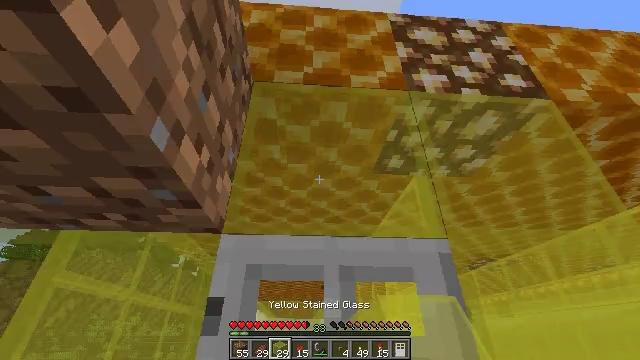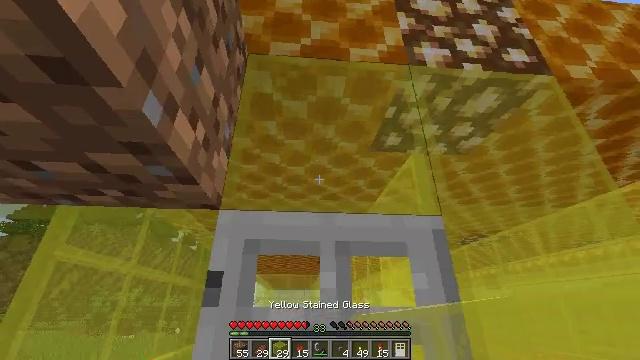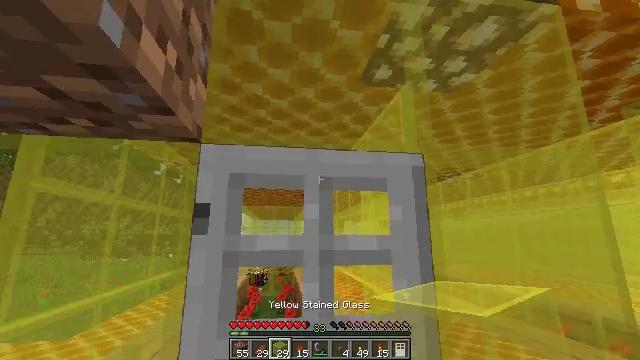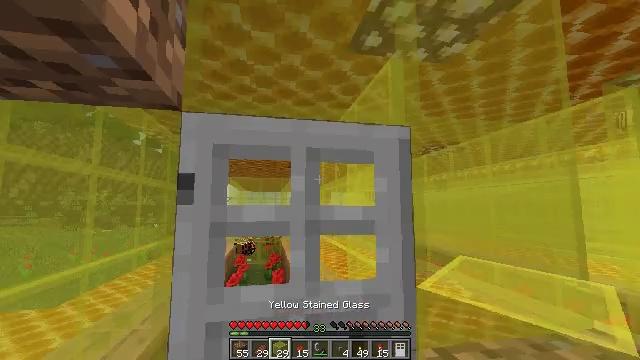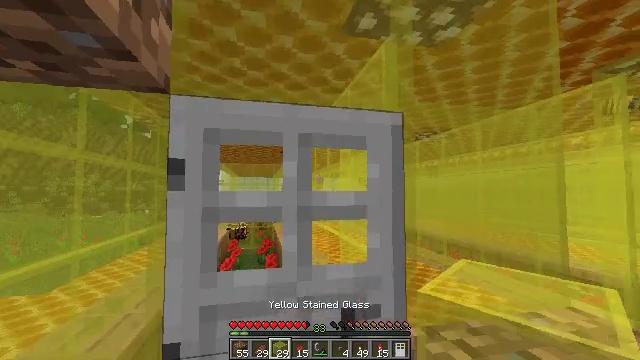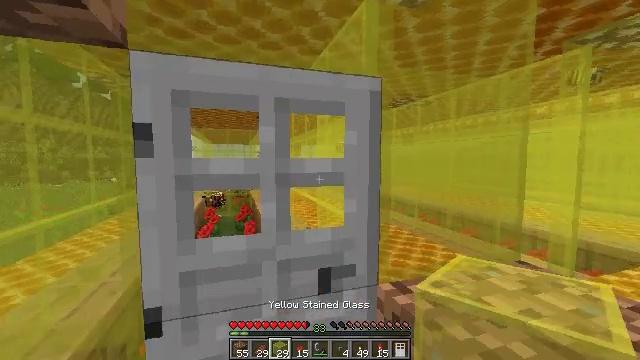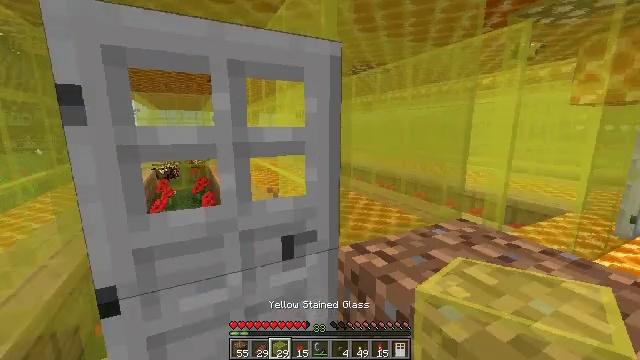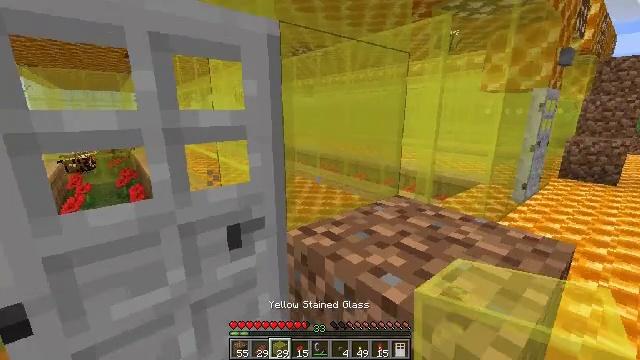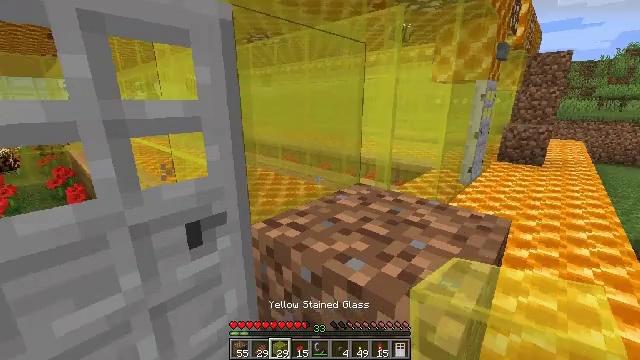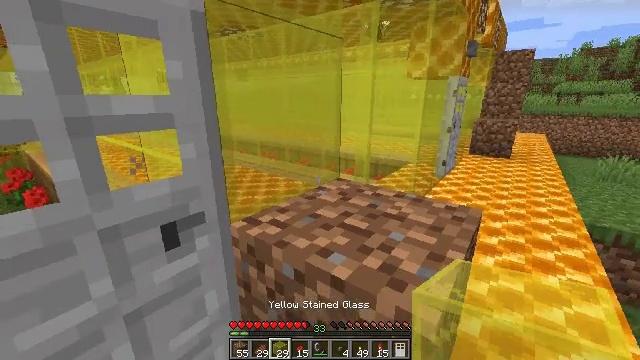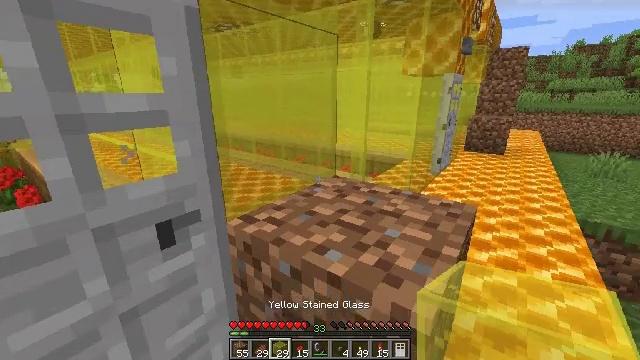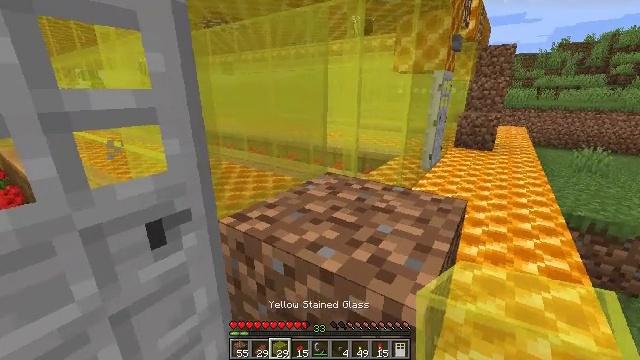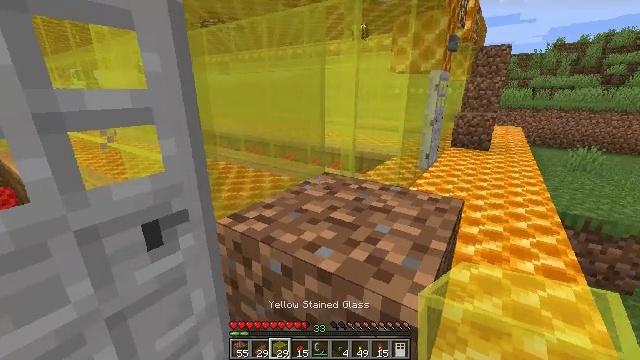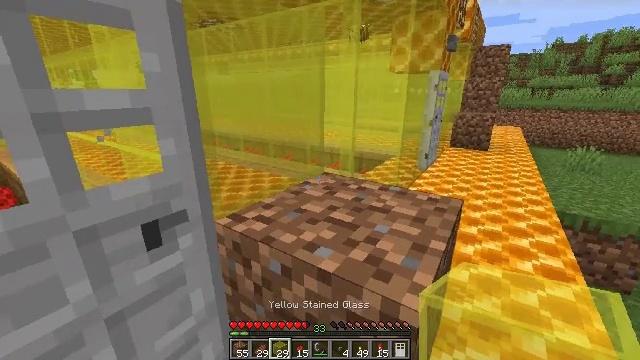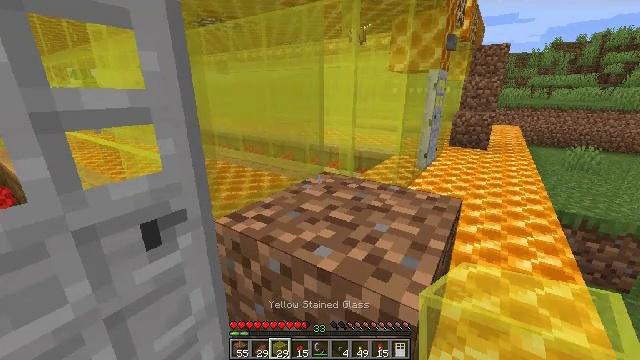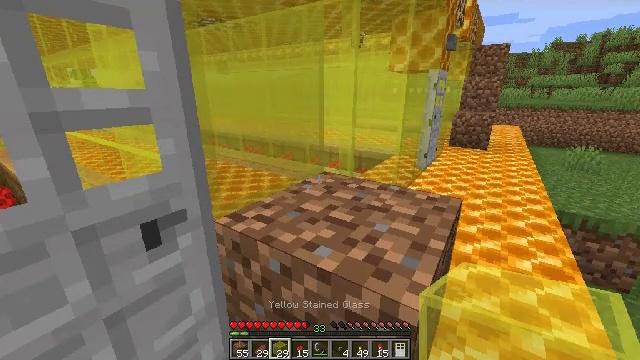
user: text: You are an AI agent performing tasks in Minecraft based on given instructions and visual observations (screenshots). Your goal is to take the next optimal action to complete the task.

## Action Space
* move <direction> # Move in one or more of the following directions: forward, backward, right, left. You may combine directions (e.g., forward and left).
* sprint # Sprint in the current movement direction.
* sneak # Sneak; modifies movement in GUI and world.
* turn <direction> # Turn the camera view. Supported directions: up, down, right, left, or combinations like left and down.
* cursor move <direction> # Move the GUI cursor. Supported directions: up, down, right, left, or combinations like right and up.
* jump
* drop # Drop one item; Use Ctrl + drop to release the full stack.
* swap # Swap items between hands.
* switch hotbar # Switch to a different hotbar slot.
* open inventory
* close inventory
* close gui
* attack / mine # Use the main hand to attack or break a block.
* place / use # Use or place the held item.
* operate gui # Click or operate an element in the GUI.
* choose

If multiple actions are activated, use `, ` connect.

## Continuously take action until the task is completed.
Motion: motion action
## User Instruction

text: Collect yellow stained glass blocks by breaking them.
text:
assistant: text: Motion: turn down
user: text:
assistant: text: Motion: turn right and down
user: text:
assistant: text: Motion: turn right and down
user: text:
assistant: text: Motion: turn right and down
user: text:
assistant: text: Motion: turn right and down
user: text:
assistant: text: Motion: turn right and down
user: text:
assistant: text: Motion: turn right and down
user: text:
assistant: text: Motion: turn right and down
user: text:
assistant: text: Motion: turn right
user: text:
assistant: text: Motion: no_op
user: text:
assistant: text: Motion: turn right
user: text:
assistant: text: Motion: no_op
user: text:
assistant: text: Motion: no_op
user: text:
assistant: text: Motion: no_op
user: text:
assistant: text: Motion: no_op
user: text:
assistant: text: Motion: no_op
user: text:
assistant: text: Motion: no_op
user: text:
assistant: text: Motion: no_op
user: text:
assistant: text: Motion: no_op
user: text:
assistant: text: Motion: no_op
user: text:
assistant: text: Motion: move right, turn right
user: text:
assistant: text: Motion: move right
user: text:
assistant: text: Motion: move forward and move right, turn right and down
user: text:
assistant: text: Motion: move forward and move right
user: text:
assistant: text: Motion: move forward and move right, turn left
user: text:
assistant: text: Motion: move forward and move right, turn left
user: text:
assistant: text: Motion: move forward and move right, turn left and up
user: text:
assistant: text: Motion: move forward and move right, turn left and up
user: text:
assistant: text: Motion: move forward and move right, turn left and up
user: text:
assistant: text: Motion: move forward and move right, turn left and up